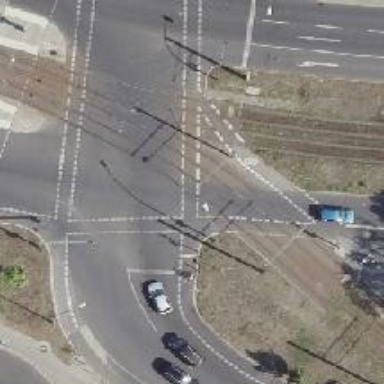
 featuring crossing with traffic signals and island."